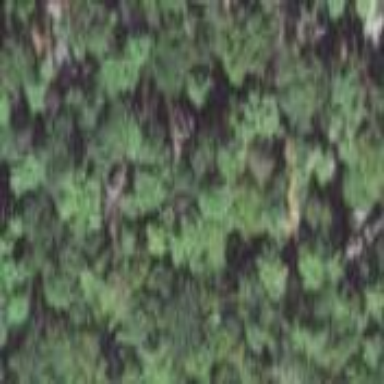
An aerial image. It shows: Woodland with needle-leaved trees.